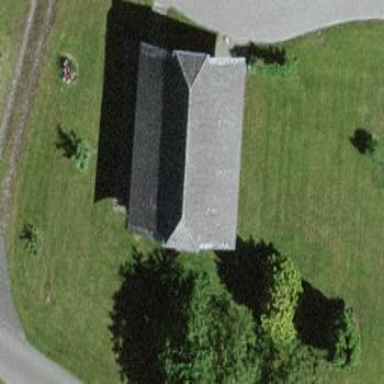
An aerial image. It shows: Rural barn.